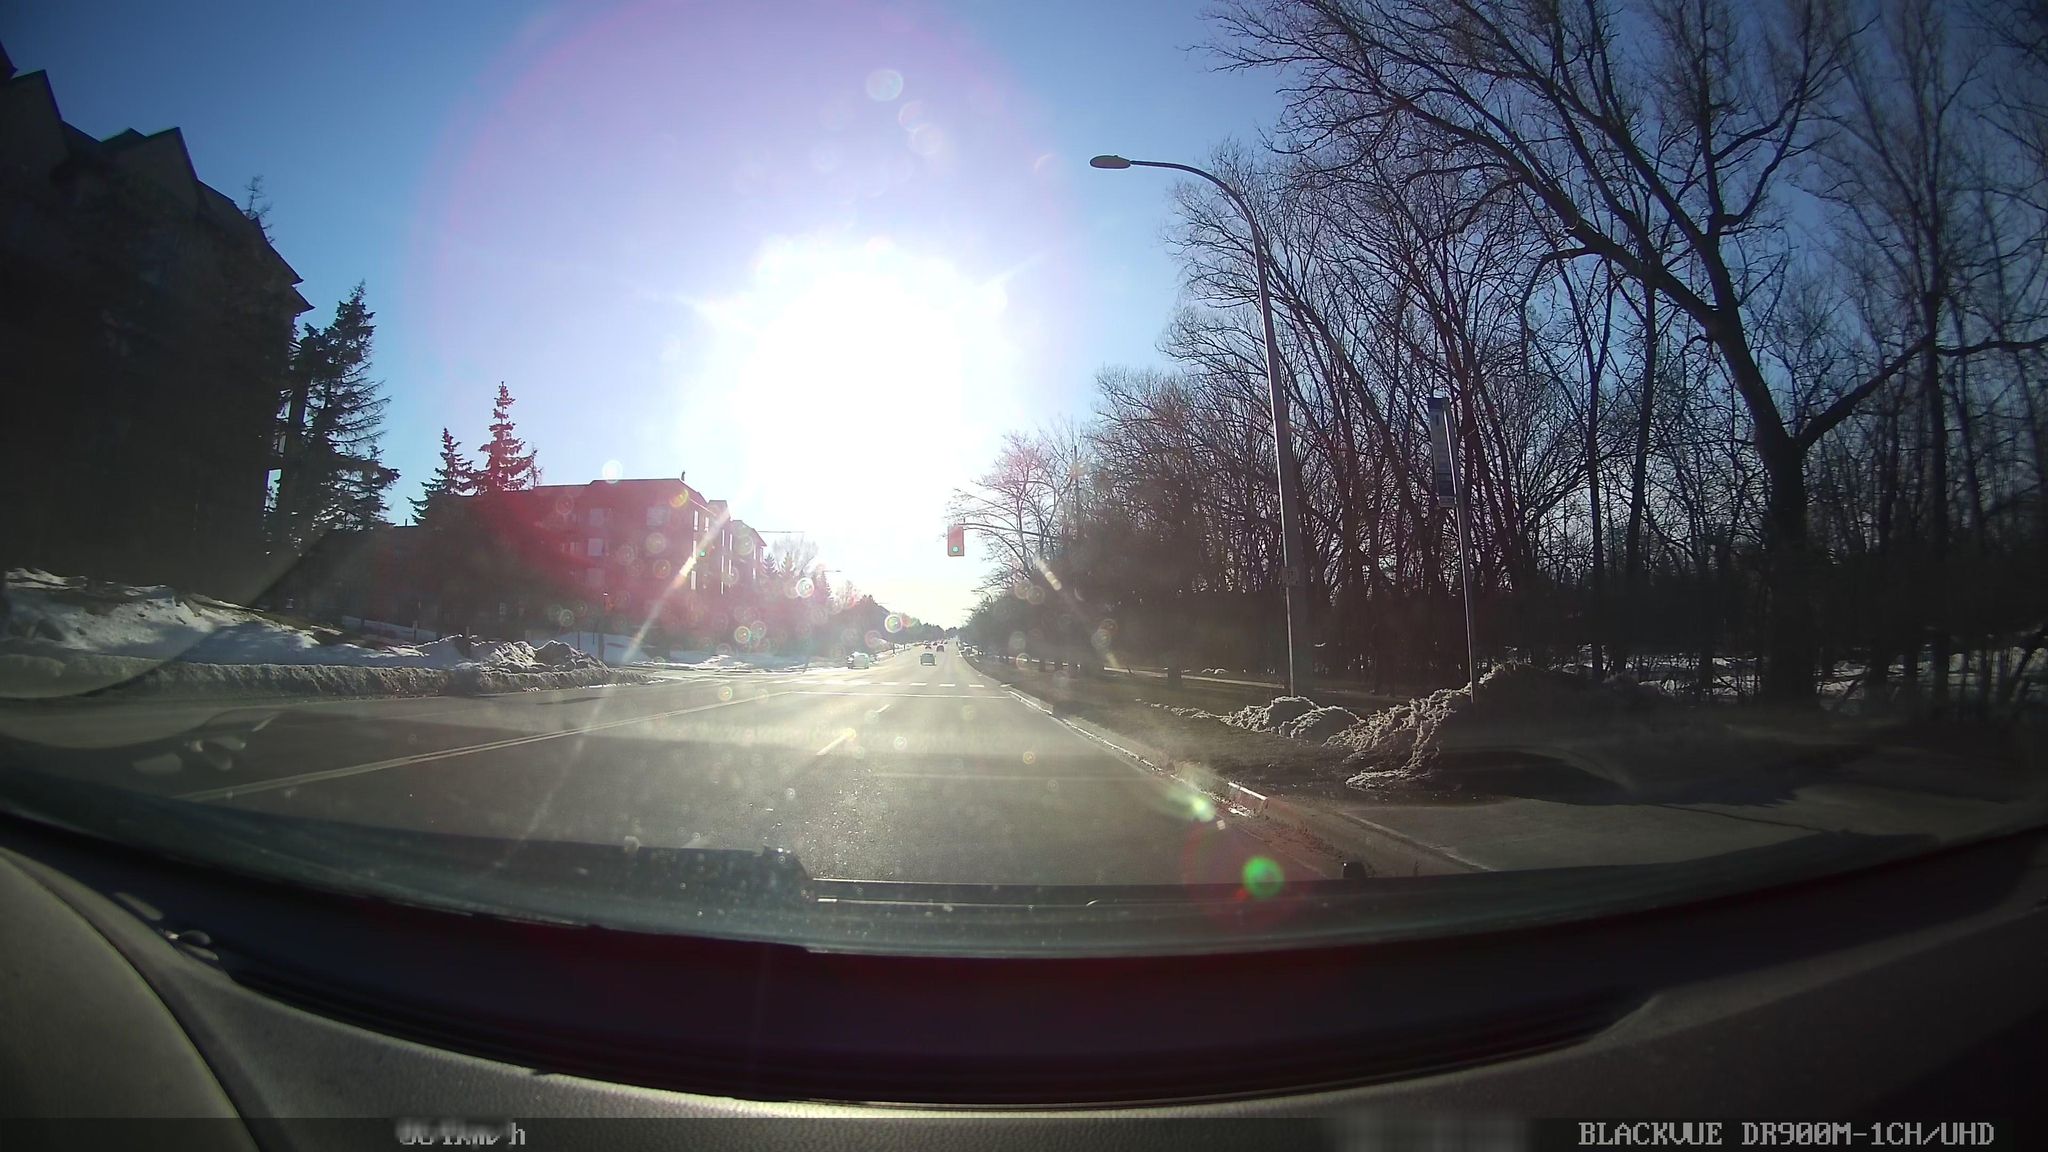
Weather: clear
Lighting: day
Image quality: good
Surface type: driving surface
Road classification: footway
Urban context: urban centre
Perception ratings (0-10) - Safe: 1.24, Lively: 6.06, Beautiful: 0.46, Boring: 0.68, Depressing: 4.56, Wealthy: 6.76